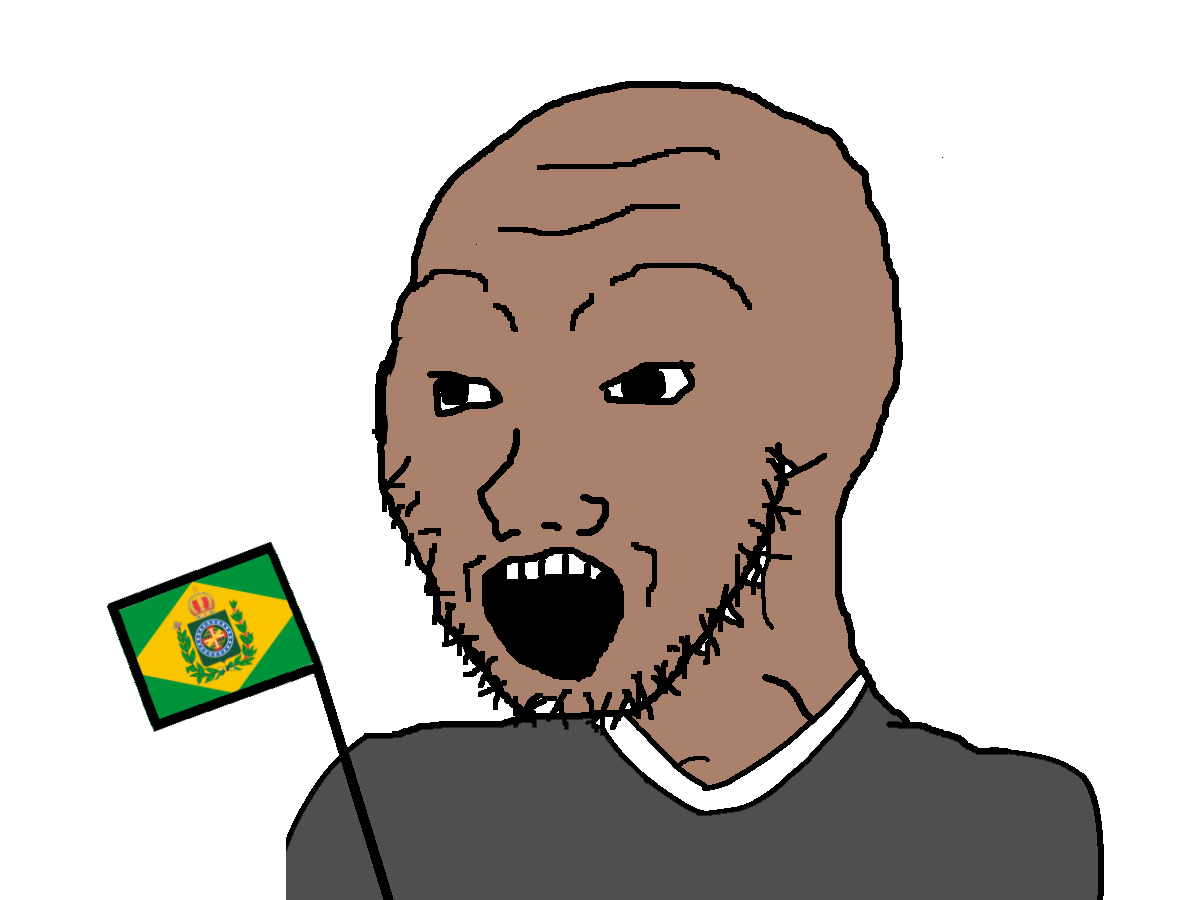
Label: 5_Soyjak